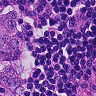
Metastatic tissue present: yes